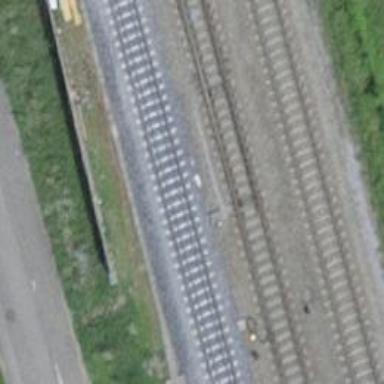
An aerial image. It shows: Railway switch.